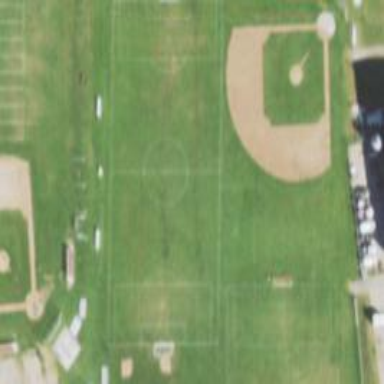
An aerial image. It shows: Soccer pitch for leisure land activities.